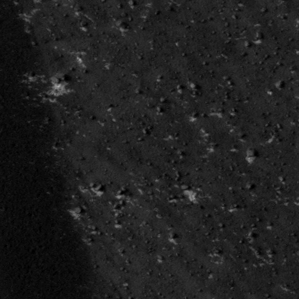
Label: frost